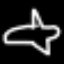
Label: airplane